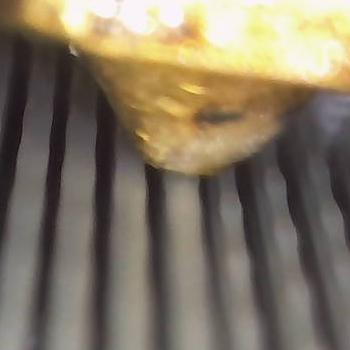
Flow rate: 100%